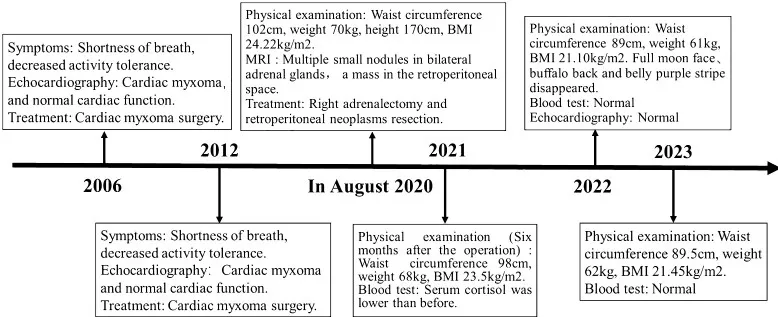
Case report of follow-up time and the corresponding symptoms, signs, examination and treatment results.
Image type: chart (chart)